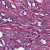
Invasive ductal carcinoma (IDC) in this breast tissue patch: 1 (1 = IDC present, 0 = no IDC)